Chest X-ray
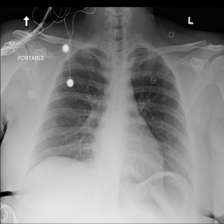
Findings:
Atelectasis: negative
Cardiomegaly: negative
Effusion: negative
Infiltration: positive
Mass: negative
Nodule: negative
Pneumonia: negative
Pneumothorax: negative
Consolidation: negative
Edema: negative
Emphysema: negative
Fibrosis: negative
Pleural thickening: negative
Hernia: negative